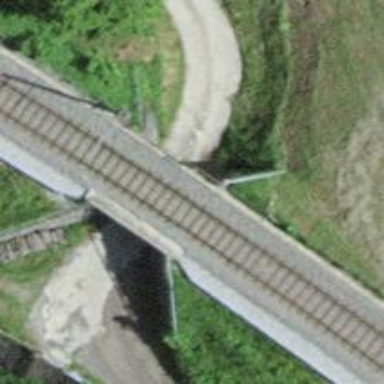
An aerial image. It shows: Bridge with single railway track electrified by contact line.